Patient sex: M
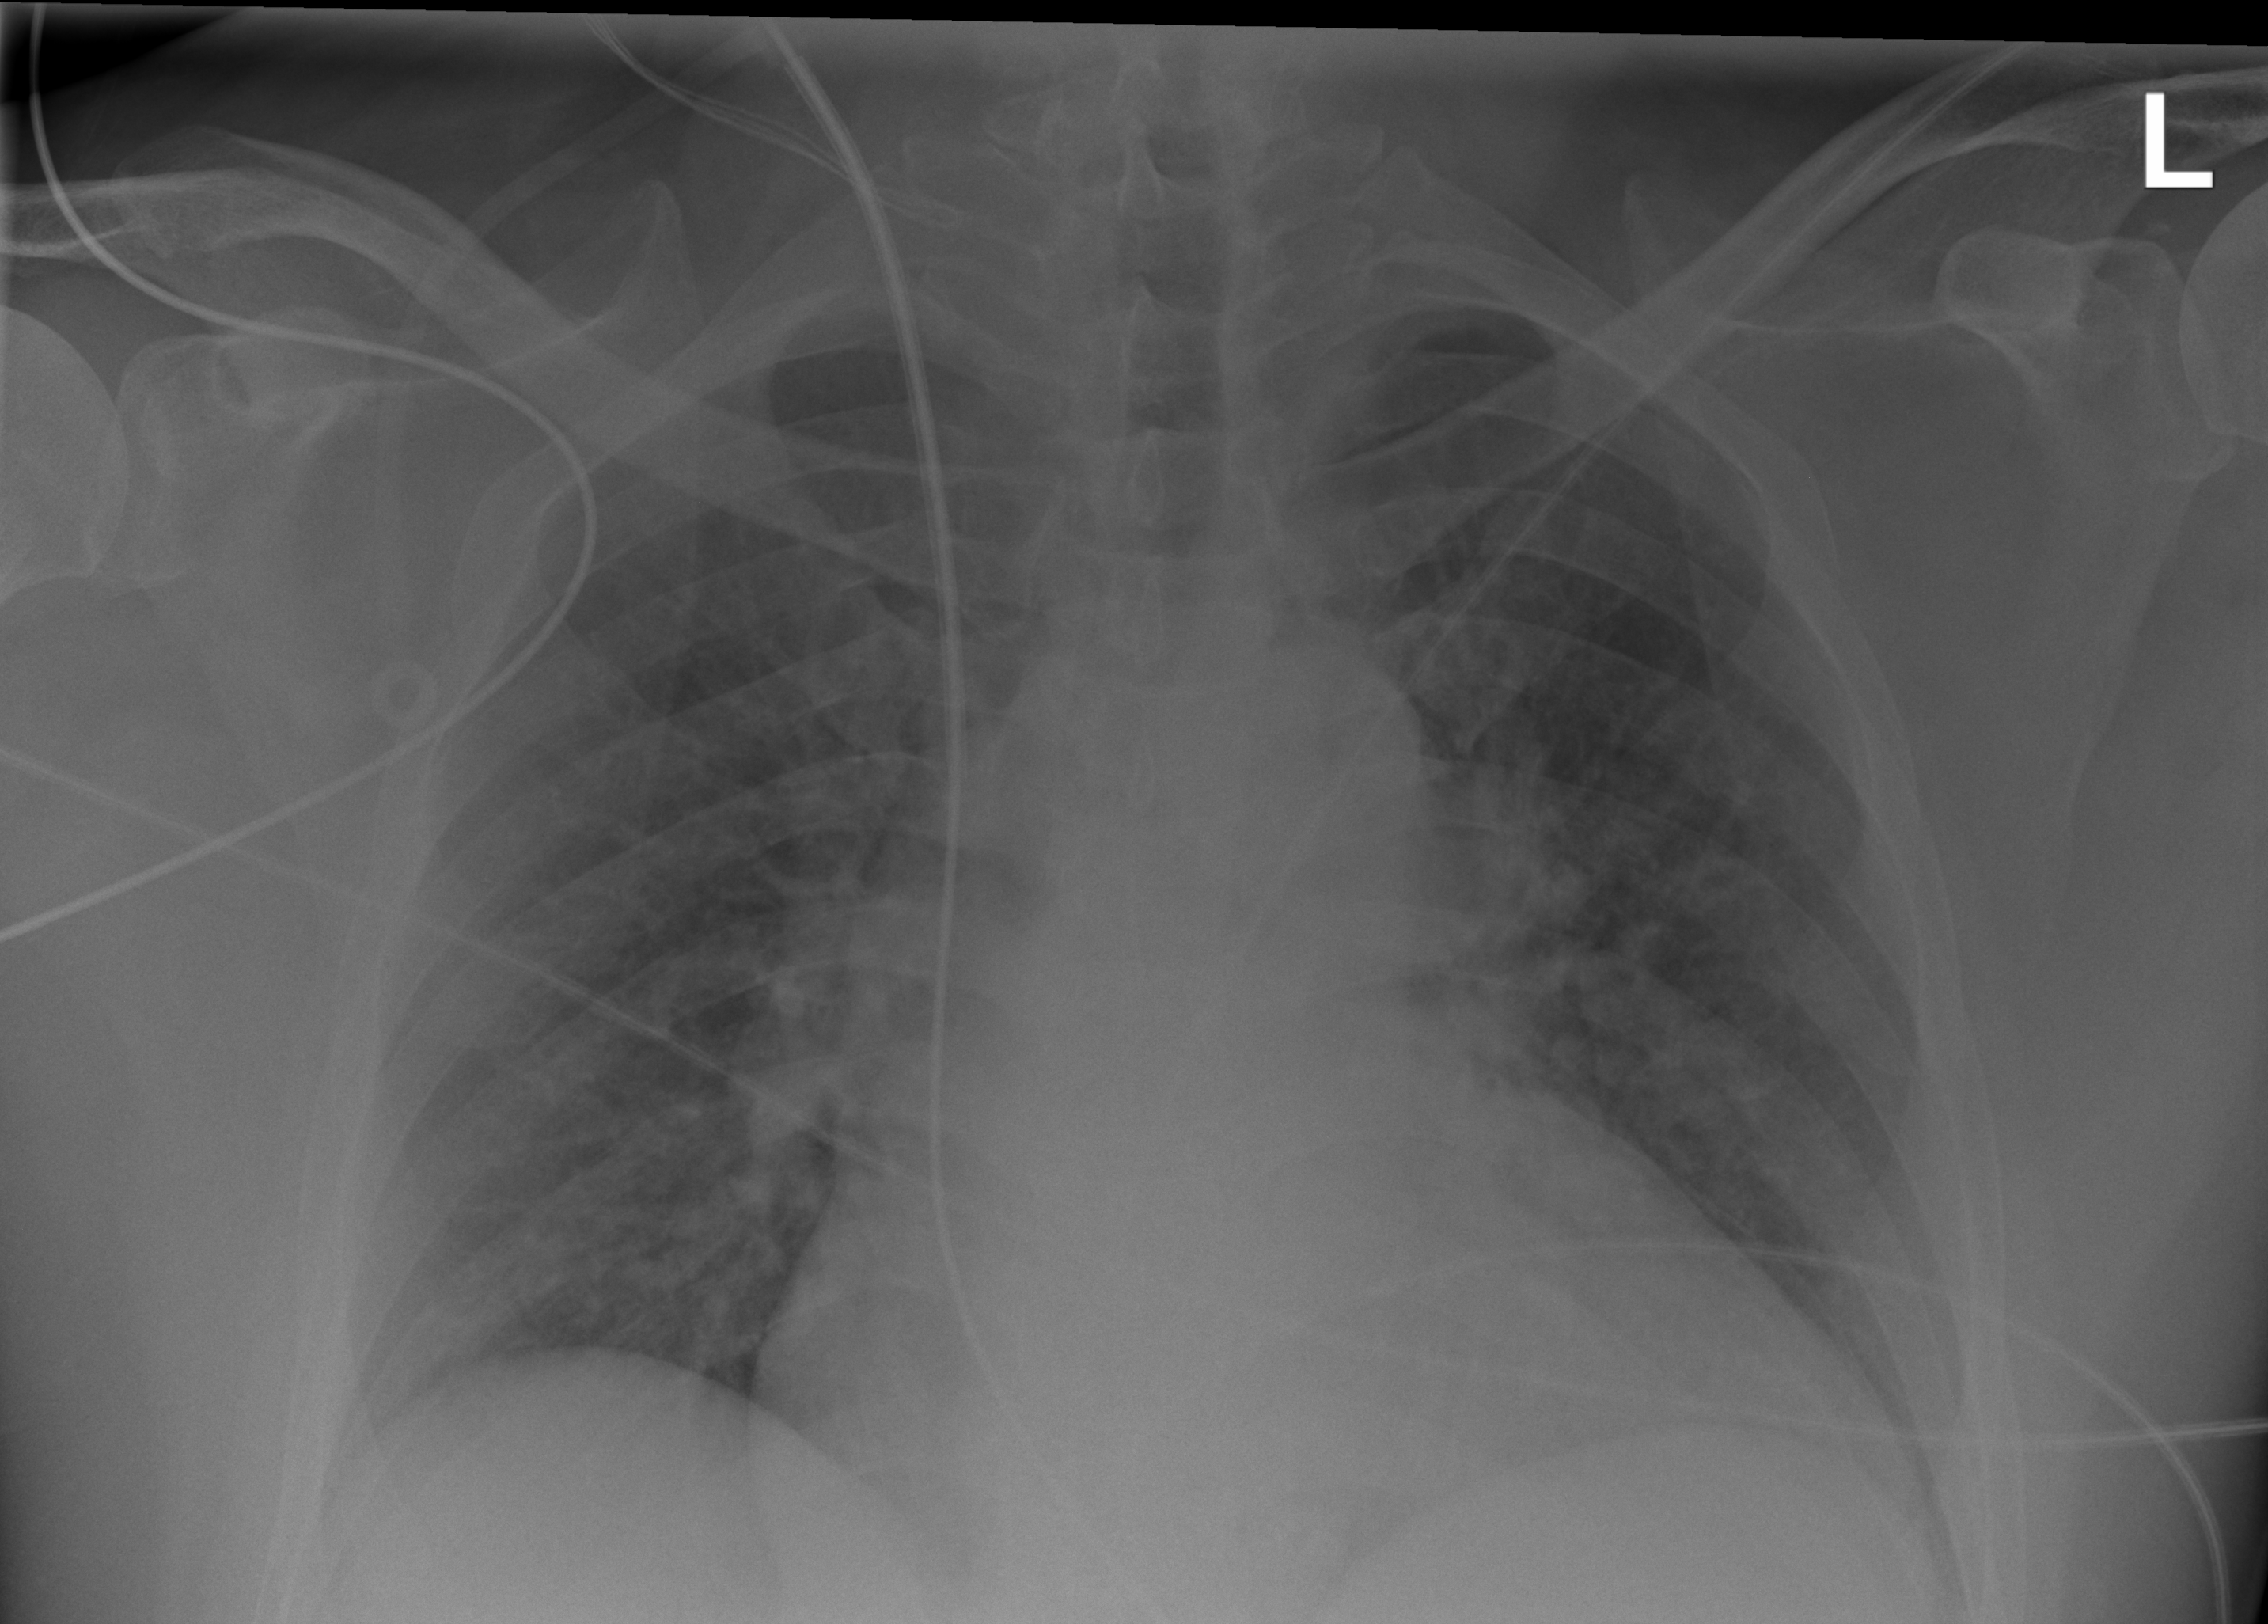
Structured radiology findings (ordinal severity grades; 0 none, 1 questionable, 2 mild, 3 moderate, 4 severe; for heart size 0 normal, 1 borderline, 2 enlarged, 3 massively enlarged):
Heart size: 2
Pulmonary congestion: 2
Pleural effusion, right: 0
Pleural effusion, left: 0
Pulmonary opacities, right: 0
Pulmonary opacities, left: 0
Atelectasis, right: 0
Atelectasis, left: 0